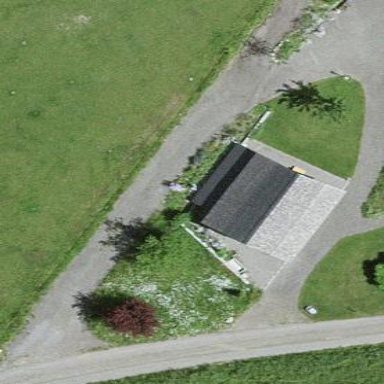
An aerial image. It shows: Rural barn.